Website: bh-photo
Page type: address-validator
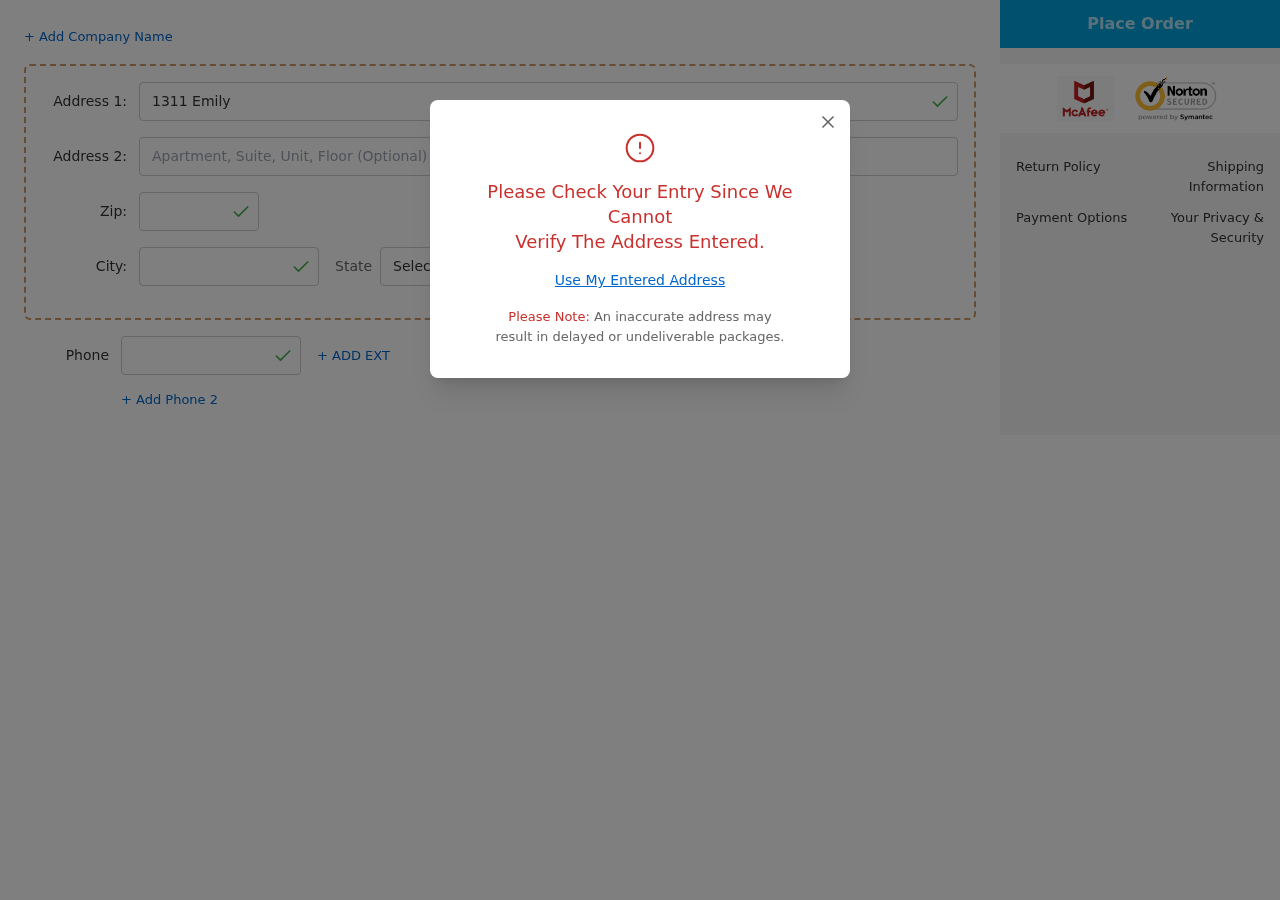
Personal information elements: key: PII_CITY
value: Harrisonton
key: PII_PHONE
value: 4926343714
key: PII_POSTCODE
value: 24147
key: PII_STATE_ABBR
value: NY
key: PII_STREET
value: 1311 Emily Squares Apt. 723
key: PII_STREET2
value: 9547 White Burgs